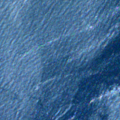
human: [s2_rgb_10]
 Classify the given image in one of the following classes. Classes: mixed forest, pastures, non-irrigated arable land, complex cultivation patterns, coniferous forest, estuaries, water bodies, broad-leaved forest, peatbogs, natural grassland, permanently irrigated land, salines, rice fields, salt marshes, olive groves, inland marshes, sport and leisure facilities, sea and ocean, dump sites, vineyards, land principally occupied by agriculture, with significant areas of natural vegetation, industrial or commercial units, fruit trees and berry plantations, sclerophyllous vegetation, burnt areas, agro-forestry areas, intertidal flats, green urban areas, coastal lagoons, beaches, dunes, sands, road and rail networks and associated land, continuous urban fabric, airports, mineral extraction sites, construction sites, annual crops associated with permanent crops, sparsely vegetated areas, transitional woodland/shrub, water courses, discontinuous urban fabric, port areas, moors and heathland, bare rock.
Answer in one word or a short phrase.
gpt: sea and ocean